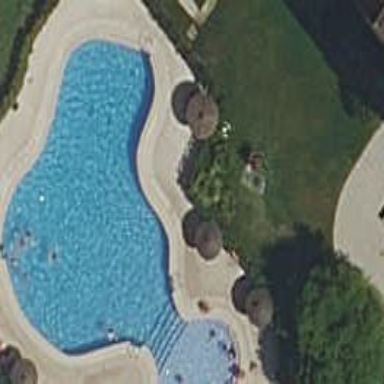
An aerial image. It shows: Swimming pool located in leisure land.